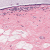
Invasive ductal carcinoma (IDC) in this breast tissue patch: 0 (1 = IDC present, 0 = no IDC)